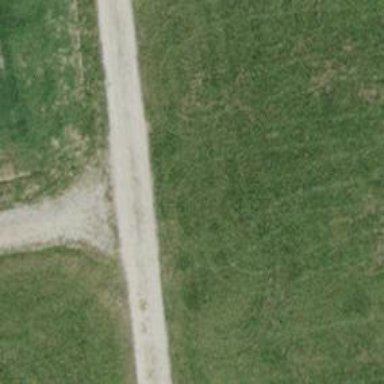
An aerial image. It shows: Gravel track with Grade 3 quality.